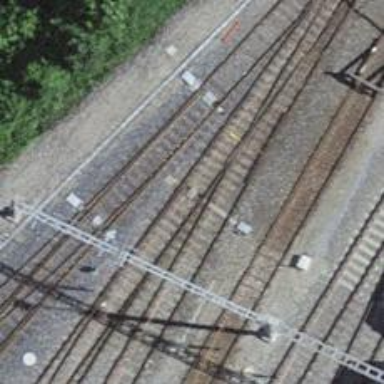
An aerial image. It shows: Railway switch.